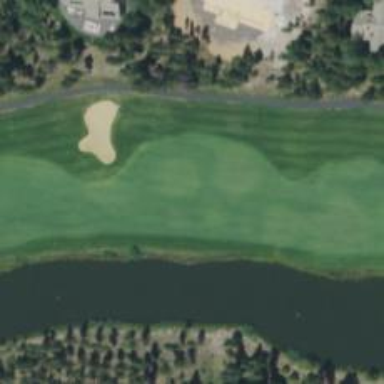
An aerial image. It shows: Golf hole.